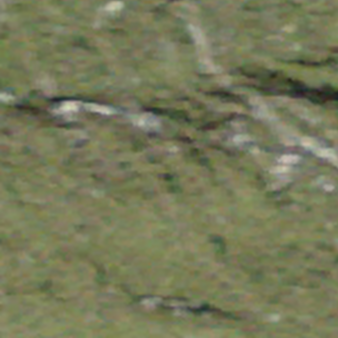
Label: other